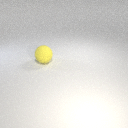
large yellow rubber sphere